Question: I was working on a virtual machine, install a new OS yosemite to version 10.10 and old virtual machine deleted. Now I poprobyval unload my new app in App Store and there was such an error:

I do not want to revok the old certificate - there is a valid application, what should I do?
PS But if I cancel the old certificate - I can create a new certificate, and download the application?
UPDATE i exported account from preferences->Account-> Apple IDs and import it in xcode but still remained the same error
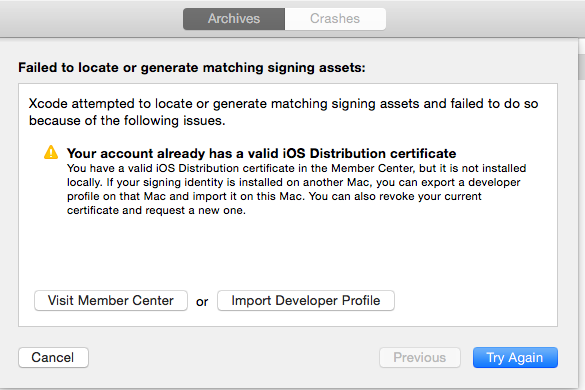
Answer: I think you are destroyed your private key for certificate when deleted virtual copy. If you not have backup of your Virtual Mashine you have once solution. Just delete old certificate in Dev portal and generate new request with new private key.
How detect Your certificate has private key or not:

Selected Cert haven't private key, second Cert has.